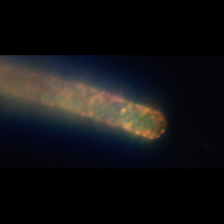
Taxon: Guinardia
Group: Diatoms